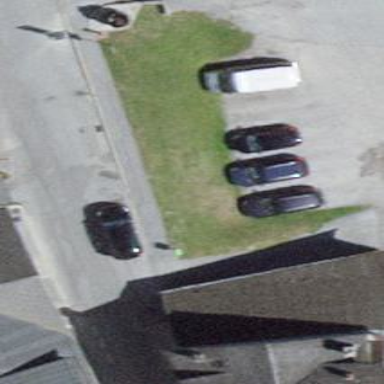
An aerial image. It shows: Parking area with surface.